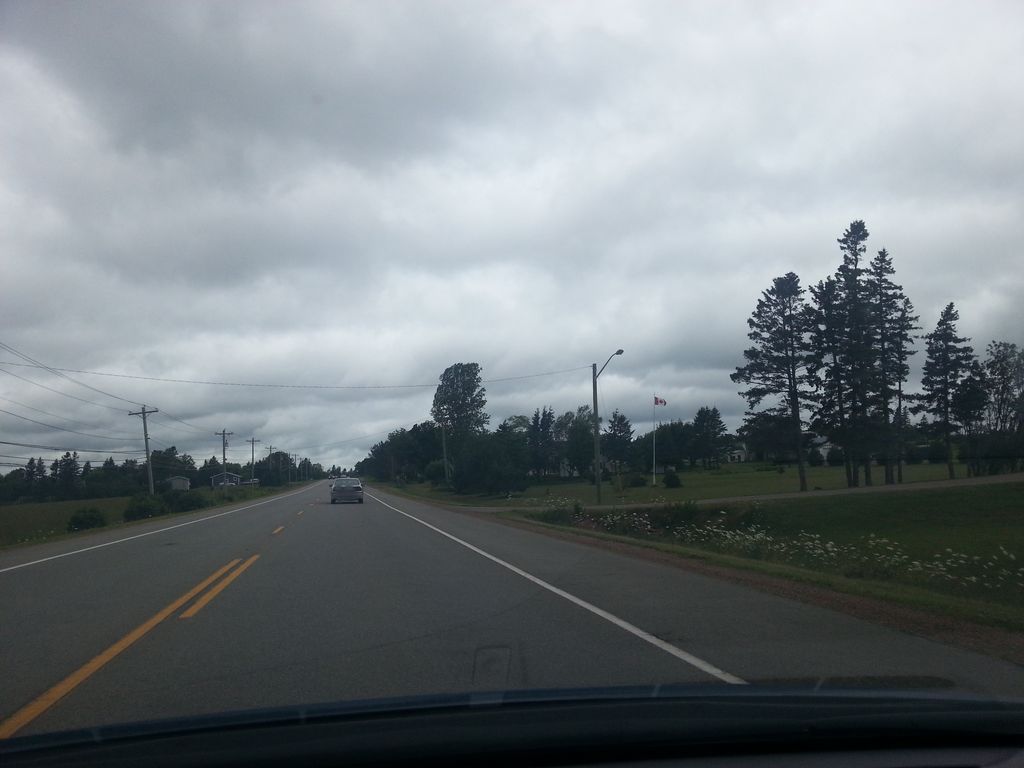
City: charlottetown